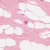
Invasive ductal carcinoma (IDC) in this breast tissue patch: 0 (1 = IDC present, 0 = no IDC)